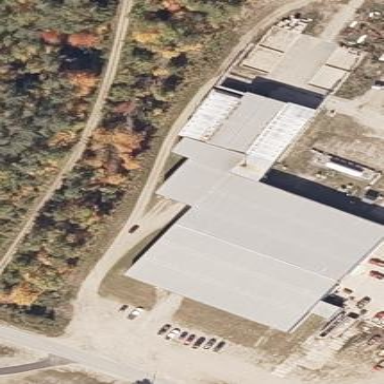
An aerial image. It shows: Sawmill building.